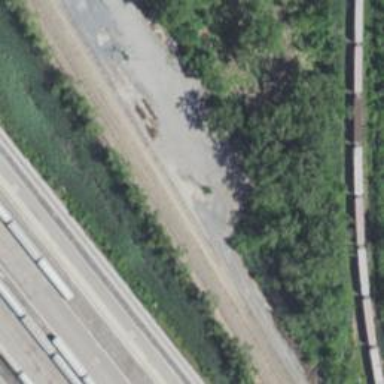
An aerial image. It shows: Rail spur service.